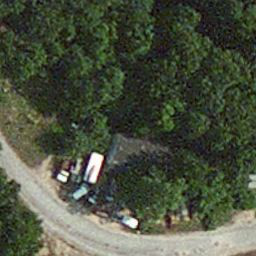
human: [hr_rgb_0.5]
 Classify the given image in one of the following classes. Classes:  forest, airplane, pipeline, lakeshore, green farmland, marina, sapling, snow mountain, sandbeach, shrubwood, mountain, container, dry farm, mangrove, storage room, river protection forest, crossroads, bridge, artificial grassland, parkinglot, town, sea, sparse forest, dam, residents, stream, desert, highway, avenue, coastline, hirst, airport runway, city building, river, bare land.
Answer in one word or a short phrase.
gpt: avenue